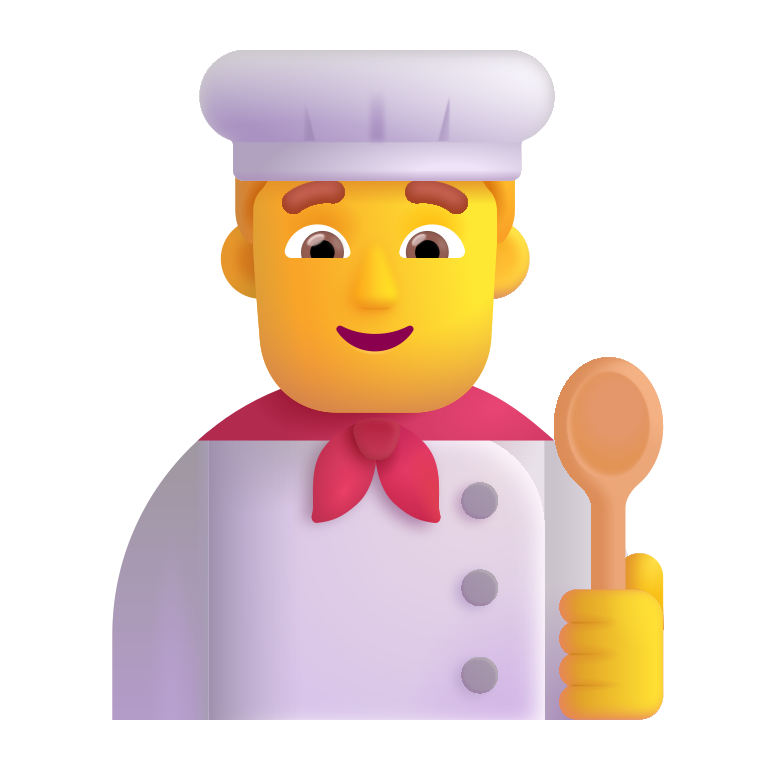
man cook color default